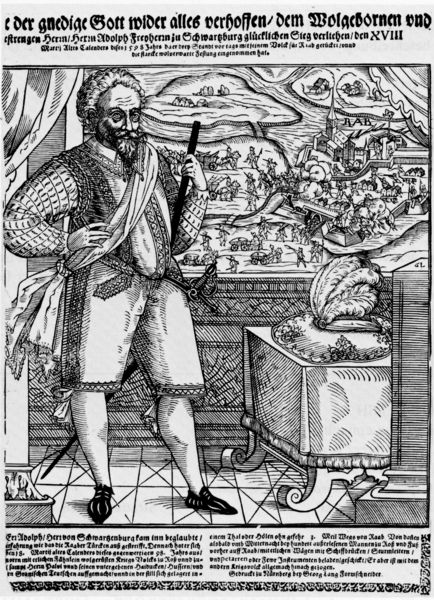
Titel: Bildnis des Freiherrn Adolph von Schwarzenberg
Künstler: Georg Lang
Institution: (Seriendruck)
Schlagwörter: feder, gott, hand, mann, weiß, wolken, fluss, landschaft, stadt, fenster, hintergrund, hut, mund, nase, raum, schwarz, säule, tisch, zeichnung, ausblick, bart, hose, augen, barock, federn, gesicht, kleidung, stehen, bildnis, holland, hände, innenraum, möbel, portrait, porträt, vorhang, boden, land, haare, sessel, stehend, adel, innen, renaissance, stock, beine, federhut, perücke, schärpe, adlig, balkon, holzschnitt, schrift, schuhe, stab, hosen, grafik, graphik, linien, füsse, schlacht, kissen, inschrift, deutsch, socken, podest, strümpfe, truhe, buch, steht, druck, druckgraphik, schnitt, schwarz-weiß, holzstich, radierung, stich, seite, fliesen, illustration, schwert, säbel, text, überschrift, kiste, degen, herrscher, kachel, buchdruck, buchseite, karte, mittelalter, wams, aussen, feldherr, plan, florett, vorhand, kupferstich, flugblatt, schwerz, stick, balustarde, regensburg, kniehosen, seriendruck, freiherr, votivbild, buchseit, musketier, seriendurck, schwarzburg